Interaction volume radius: 5 \u00c5
Interaction volume height: 10 \u00c5
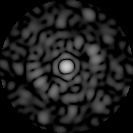
Disorder parameter: 0.7934